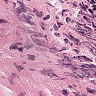
Metastatic tissue present: no